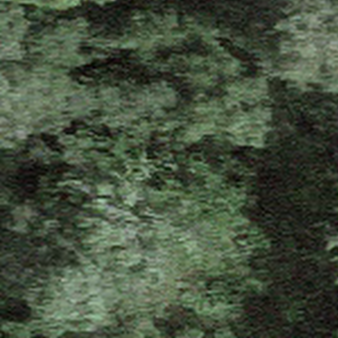
Label: other